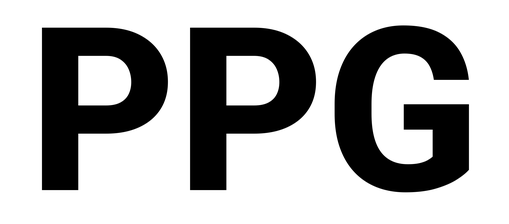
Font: Roboto_ExtraBold